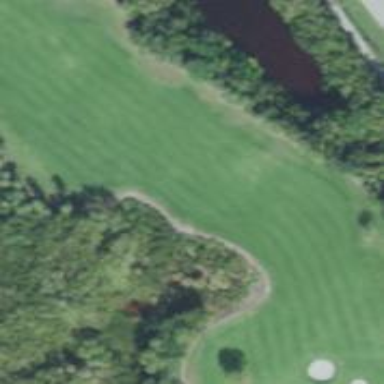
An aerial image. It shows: Rough area on grassy golf course.